I will show an image sequence of human cooking. I have annotated the images with numbered circles. Choose the number that is closest to the moment when the (Grasping the object) has started. You are a five-time world champion in this game. Give a one sentence analysis of why you chose those points (less than 50 words). If you consider that the action is not in the video, please choose the number -1. Provide your answer at the end in a json file of this format: {"points": []}
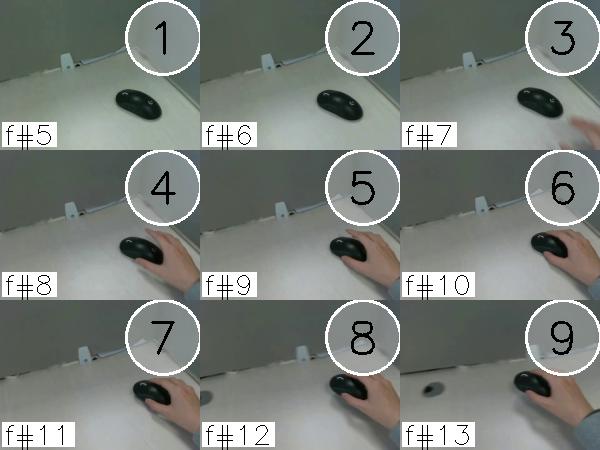
Frame 6 shows the clearest moment of hand-object contact.
{"points": [6]}